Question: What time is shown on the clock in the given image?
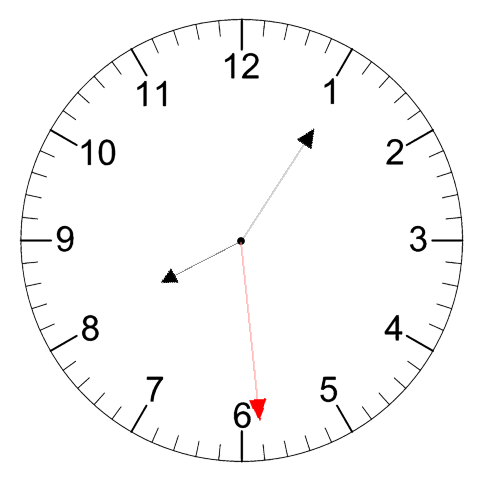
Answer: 08:05:29